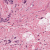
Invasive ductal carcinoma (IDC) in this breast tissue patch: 0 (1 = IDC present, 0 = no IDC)